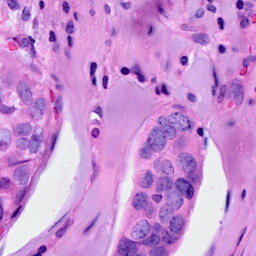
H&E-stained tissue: Breast